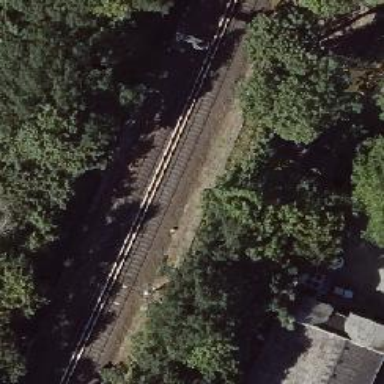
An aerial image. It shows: Railway signal.